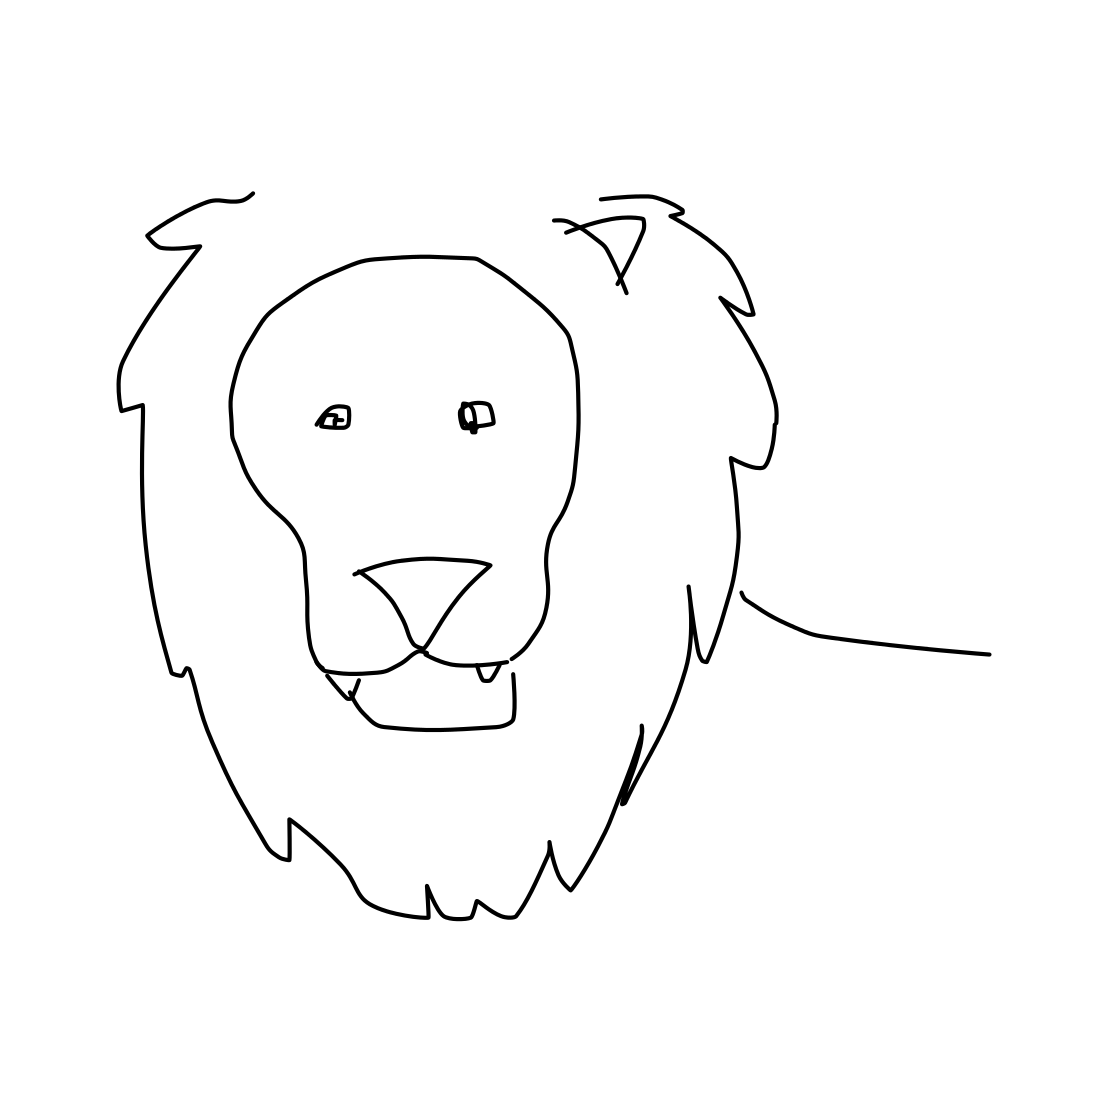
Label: lion